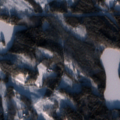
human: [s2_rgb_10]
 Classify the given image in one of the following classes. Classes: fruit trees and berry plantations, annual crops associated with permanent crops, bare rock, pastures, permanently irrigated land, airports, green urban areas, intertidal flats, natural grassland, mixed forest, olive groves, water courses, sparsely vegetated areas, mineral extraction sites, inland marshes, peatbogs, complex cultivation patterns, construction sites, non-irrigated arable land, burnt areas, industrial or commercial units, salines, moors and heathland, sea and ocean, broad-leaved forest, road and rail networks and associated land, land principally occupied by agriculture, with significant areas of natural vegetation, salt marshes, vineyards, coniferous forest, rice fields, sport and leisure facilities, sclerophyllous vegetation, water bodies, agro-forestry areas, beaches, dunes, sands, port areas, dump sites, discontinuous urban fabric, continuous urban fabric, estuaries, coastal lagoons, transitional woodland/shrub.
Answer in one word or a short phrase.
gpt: land principally occupied by agriculture, with significant areas of natural vegetation, coniferous forest, mixed forest, transitional woodland/shrub, water bodies